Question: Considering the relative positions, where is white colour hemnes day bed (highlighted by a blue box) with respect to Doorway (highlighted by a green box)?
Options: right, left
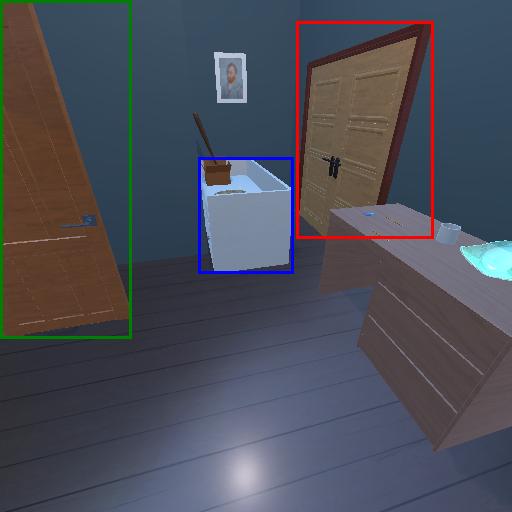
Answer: right